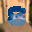
Label: 8